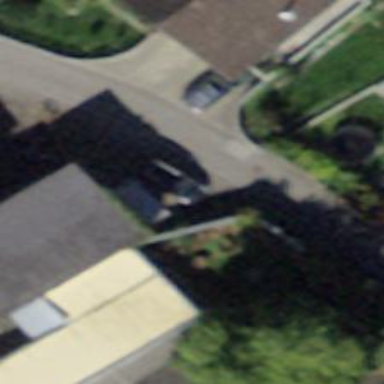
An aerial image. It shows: Asphalt road in residential area.